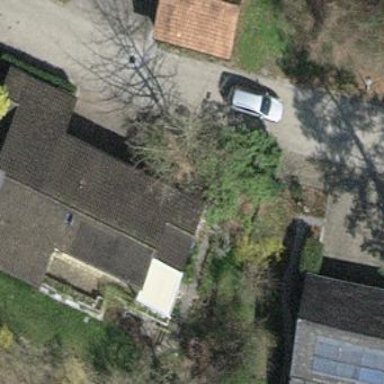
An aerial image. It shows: Detached building.